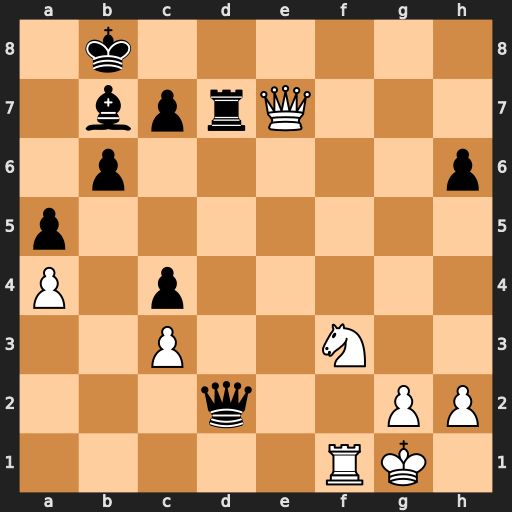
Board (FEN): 1k6/1bprQ3/1p5p/p7/P1p5/2P2N2/3q2PP/5RK1
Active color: w
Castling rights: -
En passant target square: -
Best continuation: Qf8+ Rd8 Nxd2 Rxf8 Rxf8+